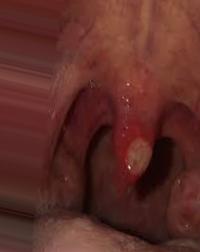
Condition: Mouth Ulcer